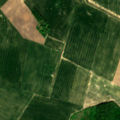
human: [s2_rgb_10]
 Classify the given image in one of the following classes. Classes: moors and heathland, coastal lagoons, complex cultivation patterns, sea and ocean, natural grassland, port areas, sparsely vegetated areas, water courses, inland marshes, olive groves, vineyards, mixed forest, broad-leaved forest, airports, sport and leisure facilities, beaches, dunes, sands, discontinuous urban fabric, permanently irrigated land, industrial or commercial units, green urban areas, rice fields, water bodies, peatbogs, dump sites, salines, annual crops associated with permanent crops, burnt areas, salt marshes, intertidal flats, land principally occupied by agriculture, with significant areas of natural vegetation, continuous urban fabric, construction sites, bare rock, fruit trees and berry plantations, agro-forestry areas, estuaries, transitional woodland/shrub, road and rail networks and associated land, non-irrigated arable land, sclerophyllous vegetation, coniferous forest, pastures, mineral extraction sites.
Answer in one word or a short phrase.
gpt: non-irrigated arable land, broad-leaved forest